Brain MRI, t2w sequence, axial 2D slice.
Patient: age 40, sex F, weight 78 kg, height 1.78 m
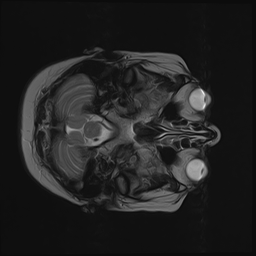